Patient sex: M
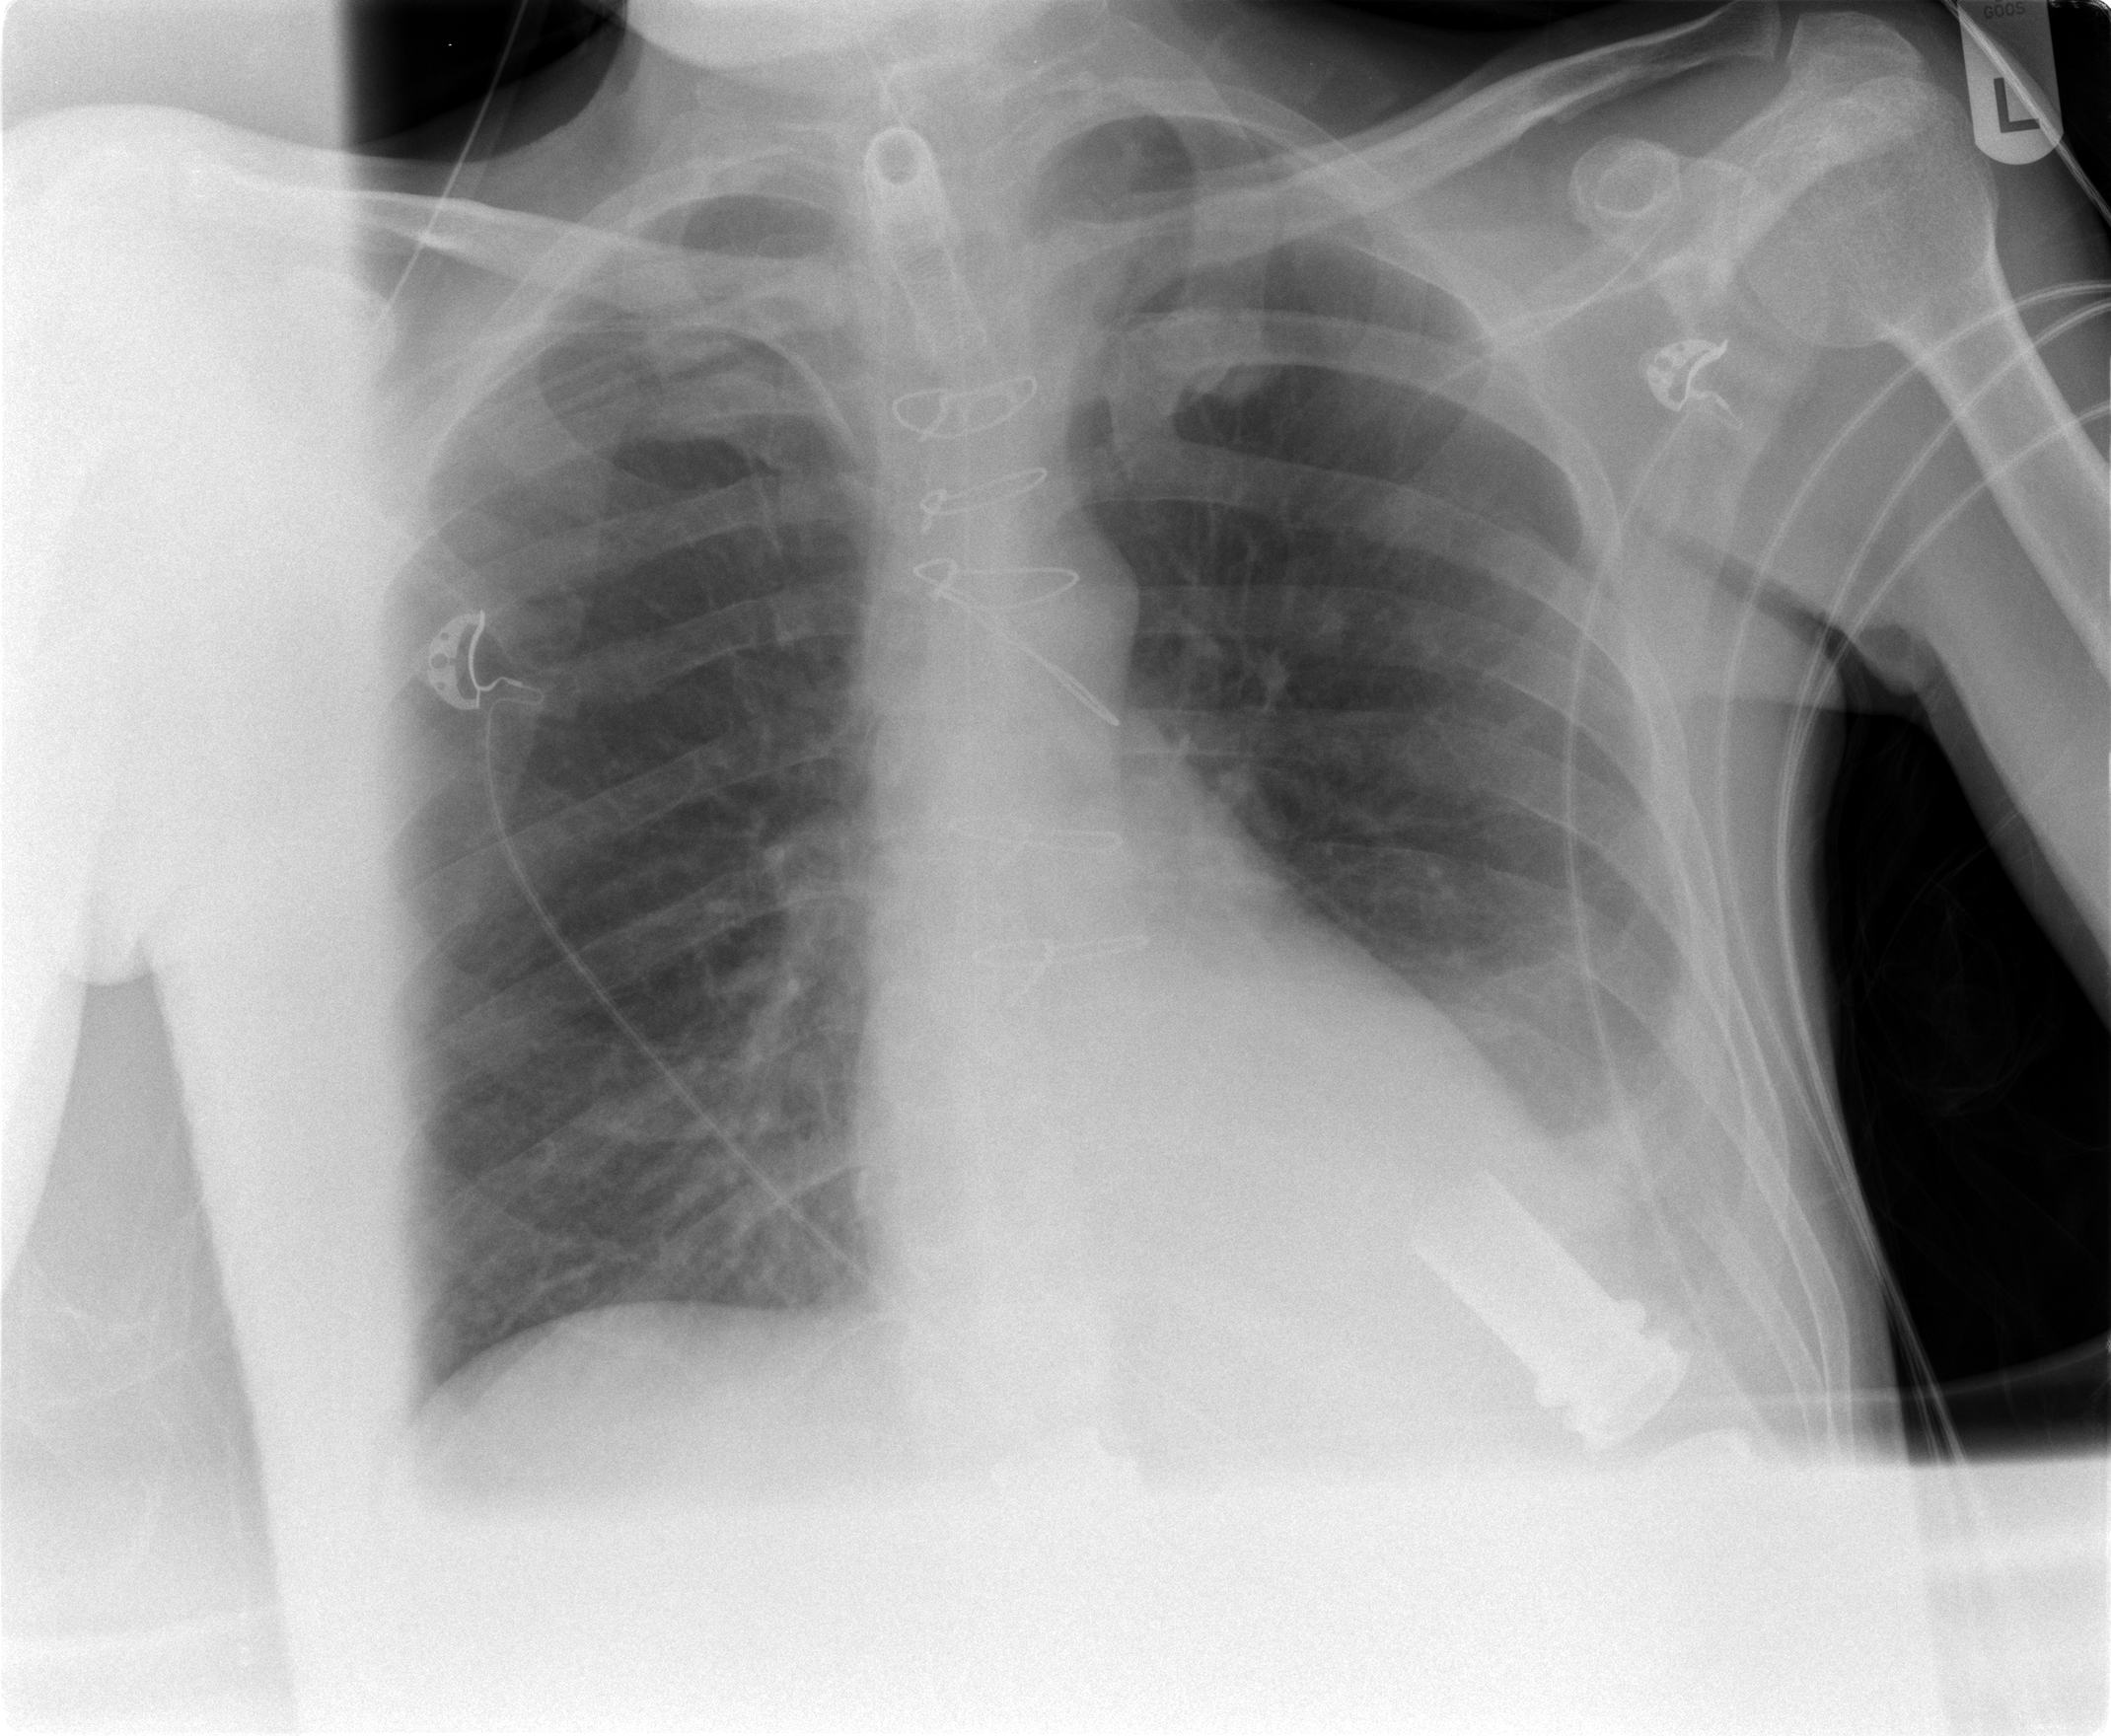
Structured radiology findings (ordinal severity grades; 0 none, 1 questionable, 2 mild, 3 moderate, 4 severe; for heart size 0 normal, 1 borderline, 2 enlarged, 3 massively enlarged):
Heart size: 0
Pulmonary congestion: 0
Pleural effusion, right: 0
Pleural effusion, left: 2
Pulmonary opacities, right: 0
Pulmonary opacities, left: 0
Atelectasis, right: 0
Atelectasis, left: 2